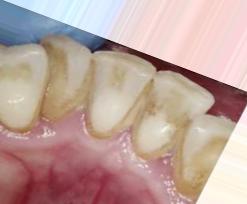
Condition: Tooth Discoloration